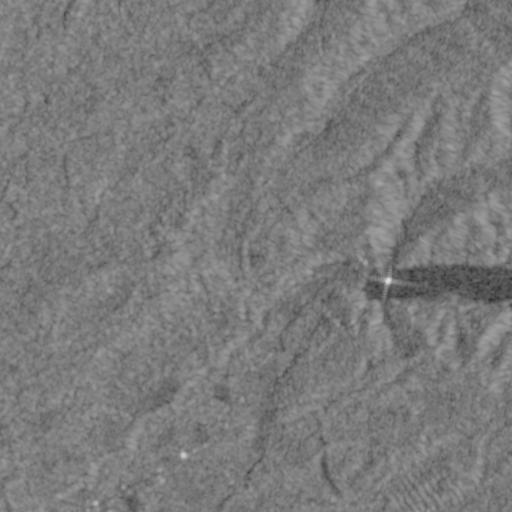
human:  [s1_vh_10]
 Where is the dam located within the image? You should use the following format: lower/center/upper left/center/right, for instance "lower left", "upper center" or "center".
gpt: The dam is located in the center right of the image.
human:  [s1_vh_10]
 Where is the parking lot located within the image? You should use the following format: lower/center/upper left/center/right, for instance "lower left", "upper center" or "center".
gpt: The parking lot is located in the center of the image.
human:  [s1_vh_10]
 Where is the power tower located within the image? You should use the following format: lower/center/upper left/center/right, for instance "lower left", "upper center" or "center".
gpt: The power tower is located in the lower of the image.
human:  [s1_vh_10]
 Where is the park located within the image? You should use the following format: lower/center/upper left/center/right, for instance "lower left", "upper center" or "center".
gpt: There is no park in the image.

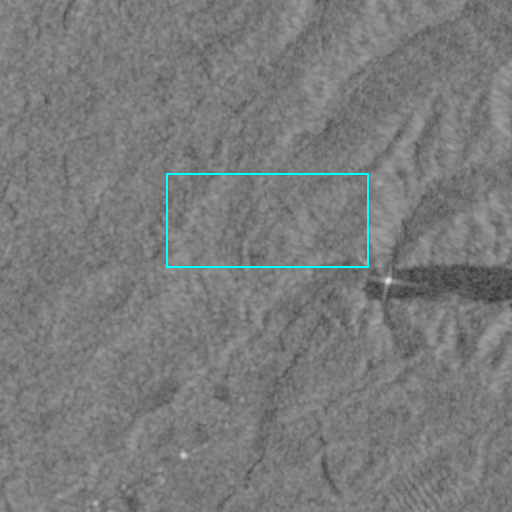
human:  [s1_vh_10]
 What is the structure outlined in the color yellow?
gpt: There is no yellow outline.
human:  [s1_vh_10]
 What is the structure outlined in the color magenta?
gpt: There is no structure outlined in magenta.